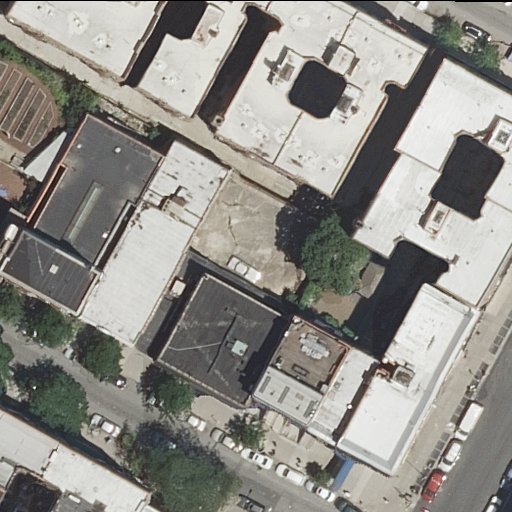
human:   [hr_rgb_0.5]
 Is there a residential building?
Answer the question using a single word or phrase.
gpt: yes

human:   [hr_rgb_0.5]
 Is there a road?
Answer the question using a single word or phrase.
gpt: yes

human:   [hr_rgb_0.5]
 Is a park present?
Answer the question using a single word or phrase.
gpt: yes

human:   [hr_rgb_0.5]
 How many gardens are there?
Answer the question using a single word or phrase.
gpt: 1

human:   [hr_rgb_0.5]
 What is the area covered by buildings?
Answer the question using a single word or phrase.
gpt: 4774m2

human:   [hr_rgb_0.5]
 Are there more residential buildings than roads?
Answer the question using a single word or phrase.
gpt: yes

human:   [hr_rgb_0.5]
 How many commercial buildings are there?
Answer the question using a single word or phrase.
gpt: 0

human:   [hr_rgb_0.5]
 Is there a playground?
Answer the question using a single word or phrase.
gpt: yes

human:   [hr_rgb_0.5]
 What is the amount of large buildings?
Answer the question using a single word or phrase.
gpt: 3

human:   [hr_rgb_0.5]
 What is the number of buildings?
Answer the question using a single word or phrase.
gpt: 18

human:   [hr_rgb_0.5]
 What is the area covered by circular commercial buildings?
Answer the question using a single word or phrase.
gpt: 0m2

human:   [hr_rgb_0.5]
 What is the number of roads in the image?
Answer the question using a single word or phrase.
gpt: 3

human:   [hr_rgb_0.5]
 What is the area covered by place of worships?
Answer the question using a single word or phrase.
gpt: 0m2

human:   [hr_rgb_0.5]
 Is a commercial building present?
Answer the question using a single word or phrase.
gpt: no

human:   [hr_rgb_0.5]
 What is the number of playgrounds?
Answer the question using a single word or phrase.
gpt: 1

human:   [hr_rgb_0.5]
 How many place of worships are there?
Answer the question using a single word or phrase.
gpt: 1

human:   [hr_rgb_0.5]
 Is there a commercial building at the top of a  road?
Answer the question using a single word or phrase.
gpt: no

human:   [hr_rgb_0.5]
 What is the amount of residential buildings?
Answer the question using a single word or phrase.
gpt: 17

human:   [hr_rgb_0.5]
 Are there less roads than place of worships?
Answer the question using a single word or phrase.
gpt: no

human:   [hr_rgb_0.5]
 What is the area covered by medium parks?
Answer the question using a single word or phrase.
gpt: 431m2

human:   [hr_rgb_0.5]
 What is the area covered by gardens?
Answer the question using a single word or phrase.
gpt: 287m2

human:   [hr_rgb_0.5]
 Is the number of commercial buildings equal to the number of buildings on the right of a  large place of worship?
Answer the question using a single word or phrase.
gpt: yes

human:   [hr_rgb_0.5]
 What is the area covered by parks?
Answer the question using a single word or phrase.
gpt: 431m2

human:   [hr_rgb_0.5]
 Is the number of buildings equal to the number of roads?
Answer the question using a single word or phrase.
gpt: no

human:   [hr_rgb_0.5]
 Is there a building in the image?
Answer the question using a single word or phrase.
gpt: yes

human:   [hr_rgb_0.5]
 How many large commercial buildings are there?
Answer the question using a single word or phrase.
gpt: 0

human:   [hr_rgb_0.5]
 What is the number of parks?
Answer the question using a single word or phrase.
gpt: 1

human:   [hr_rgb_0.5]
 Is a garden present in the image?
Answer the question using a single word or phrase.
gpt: yes

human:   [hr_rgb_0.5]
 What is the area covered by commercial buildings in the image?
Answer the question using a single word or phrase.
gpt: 0m2

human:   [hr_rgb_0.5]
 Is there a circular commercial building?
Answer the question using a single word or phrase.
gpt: no

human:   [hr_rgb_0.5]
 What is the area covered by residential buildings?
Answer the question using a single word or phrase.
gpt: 4774m2

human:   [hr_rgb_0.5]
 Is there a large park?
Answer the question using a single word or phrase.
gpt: no

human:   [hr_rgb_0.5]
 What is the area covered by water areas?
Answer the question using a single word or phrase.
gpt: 0m2

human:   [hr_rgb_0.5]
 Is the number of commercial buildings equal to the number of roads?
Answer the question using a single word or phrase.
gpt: no

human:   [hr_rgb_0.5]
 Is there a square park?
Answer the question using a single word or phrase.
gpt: no

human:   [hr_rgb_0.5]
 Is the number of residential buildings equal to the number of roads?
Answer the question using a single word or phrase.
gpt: no

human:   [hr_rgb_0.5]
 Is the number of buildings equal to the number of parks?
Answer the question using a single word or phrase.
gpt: no

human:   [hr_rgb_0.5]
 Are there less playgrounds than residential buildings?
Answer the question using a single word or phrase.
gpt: yes

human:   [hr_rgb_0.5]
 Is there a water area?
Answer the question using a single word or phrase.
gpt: no

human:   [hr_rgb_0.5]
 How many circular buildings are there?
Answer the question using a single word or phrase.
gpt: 0

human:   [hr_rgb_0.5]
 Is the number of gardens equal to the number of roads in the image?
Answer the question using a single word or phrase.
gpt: no

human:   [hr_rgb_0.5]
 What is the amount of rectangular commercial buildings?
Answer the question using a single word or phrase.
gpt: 0

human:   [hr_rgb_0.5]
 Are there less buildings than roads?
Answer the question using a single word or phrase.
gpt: no

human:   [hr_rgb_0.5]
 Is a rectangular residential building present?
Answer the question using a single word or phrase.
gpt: yes

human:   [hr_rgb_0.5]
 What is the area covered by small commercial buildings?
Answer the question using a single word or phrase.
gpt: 0m2

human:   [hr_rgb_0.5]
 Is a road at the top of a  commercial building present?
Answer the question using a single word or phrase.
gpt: no

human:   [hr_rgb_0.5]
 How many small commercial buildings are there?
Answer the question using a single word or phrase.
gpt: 0

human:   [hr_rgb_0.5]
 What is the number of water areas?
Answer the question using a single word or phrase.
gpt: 0

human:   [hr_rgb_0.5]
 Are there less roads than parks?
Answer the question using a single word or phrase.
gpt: no

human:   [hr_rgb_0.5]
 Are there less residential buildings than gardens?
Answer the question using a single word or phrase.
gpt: no

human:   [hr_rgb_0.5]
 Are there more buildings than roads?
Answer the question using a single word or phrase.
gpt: yes

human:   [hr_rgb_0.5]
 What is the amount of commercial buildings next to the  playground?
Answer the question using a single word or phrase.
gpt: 0

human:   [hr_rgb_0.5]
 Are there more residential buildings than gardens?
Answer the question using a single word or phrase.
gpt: yes

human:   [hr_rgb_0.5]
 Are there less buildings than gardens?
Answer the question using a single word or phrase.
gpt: no

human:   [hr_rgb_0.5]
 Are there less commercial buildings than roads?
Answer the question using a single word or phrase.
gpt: yes

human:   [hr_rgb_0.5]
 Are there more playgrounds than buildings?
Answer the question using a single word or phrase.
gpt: no

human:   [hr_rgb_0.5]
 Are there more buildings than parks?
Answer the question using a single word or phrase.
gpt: yes

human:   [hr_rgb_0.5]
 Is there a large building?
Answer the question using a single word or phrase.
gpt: yes

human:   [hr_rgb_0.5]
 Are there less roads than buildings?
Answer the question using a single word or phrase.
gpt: yes

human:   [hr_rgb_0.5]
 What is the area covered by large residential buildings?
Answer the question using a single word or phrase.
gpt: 1661m2

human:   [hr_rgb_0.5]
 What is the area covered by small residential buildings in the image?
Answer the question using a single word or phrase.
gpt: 11m2

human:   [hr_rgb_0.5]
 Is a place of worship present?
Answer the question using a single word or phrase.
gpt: yes

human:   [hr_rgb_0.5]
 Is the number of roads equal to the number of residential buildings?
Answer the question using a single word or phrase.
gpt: no

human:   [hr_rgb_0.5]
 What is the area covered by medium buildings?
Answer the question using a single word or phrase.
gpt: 3102m2